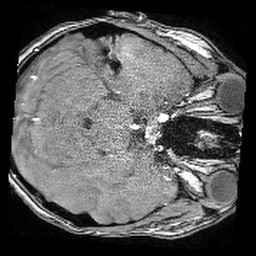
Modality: angio
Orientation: axial
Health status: ill
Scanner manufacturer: philips
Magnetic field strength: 3 T
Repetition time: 0.018 s
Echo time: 0.003454 s